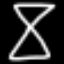
Label: hourglass